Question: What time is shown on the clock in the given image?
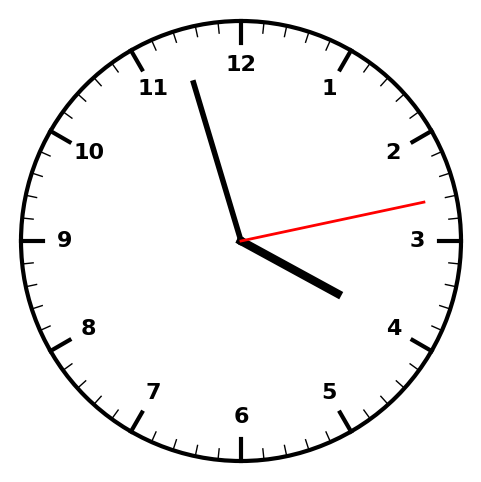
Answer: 03:57:13